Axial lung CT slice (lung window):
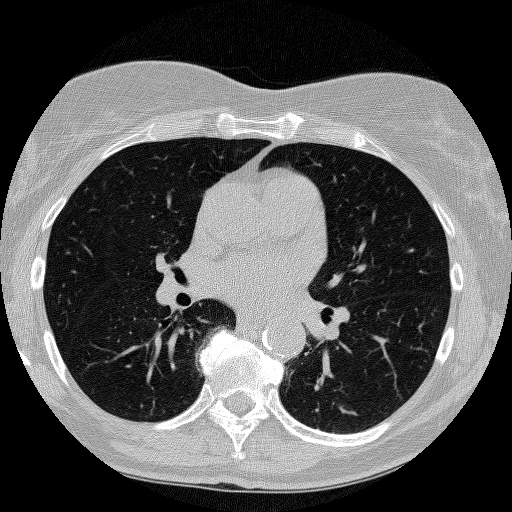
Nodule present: no